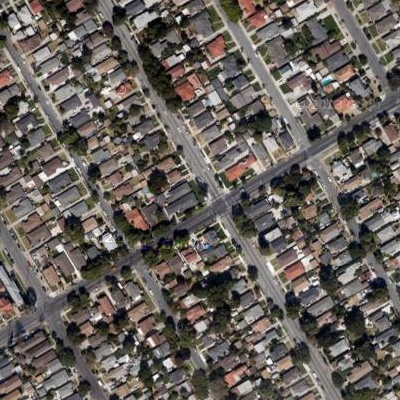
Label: Resident